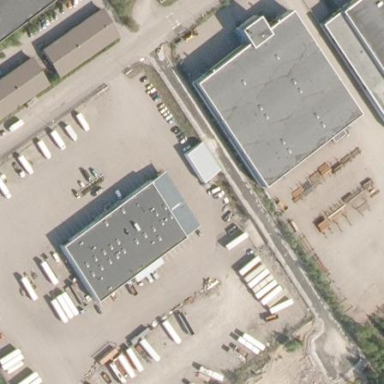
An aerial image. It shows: Office building.